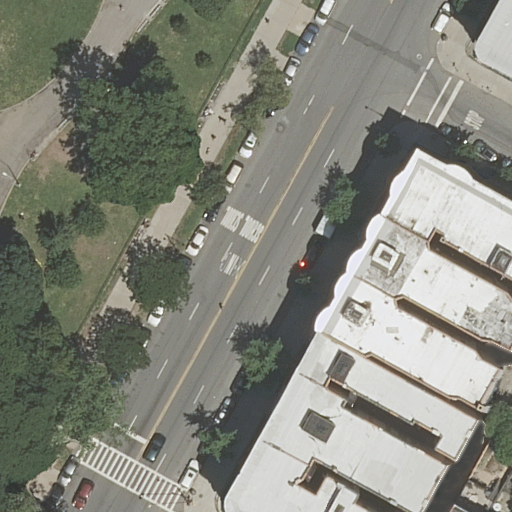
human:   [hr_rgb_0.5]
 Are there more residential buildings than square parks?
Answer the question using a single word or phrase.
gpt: yes

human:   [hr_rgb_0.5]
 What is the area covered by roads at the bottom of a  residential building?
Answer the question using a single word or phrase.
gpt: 0m2

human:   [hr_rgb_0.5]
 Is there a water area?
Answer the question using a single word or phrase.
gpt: no

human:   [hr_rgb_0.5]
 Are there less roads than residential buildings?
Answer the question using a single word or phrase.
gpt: yes

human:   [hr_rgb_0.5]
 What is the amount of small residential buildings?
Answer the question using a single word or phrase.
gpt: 2

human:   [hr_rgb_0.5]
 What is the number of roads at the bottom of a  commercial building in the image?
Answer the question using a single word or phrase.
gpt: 0

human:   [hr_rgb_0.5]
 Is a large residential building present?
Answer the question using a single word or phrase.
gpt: no

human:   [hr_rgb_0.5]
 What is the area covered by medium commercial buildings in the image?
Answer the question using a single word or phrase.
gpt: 0m2

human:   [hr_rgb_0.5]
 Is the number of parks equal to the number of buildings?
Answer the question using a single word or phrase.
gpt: no

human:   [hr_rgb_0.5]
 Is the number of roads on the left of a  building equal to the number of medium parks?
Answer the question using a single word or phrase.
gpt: no

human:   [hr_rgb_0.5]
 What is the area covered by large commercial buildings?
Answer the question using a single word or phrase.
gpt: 0m2

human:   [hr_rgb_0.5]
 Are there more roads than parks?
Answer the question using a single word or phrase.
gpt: yes

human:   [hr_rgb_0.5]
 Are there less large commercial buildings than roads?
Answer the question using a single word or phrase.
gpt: yes

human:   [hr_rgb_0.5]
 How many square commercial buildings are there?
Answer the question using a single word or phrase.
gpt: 0

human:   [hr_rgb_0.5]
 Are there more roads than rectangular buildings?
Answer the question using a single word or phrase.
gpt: yes

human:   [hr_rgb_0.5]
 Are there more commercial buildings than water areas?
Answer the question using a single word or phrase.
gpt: no

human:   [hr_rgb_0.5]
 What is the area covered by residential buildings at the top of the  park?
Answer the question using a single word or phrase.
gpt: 1818m2

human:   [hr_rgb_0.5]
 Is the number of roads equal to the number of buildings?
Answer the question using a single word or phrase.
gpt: no

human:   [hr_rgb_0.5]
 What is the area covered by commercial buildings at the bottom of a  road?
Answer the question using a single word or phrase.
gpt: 0m2

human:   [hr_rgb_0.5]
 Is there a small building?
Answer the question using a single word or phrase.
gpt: yes

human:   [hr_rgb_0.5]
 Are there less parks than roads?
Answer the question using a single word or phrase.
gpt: yes

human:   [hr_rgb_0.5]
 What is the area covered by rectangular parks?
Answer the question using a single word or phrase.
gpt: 0m2

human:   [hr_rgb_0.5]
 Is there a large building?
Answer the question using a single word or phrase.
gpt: no

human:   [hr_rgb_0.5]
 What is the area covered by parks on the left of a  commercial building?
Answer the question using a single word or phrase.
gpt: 0m2

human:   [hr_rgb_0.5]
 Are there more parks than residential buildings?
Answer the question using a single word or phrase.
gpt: no

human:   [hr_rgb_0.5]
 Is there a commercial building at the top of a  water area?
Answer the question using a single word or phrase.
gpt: no

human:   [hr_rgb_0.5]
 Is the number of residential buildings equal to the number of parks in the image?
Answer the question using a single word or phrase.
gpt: no

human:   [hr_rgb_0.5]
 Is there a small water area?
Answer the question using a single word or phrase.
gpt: no

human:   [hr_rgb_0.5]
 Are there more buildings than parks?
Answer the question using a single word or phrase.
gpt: yes

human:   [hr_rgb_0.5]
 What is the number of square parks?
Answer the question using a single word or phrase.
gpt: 0

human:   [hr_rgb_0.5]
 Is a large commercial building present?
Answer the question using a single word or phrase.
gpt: no

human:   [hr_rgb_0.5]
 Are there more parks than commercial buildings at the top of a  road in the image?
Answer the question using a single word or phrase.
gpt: yes

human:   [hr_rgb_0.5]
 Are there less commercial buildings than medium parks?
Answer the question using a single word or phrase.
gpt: no

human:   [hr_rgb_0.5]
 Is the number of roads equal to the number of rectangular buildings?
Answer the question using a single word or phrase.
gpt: no

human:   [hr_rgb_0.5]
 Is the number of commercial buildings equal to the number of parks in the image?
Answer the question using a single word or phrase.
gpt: no

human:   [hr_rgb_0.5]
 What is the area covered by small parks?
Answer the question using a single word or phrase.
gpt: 0m2